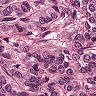
Metastatic tissue present: yes